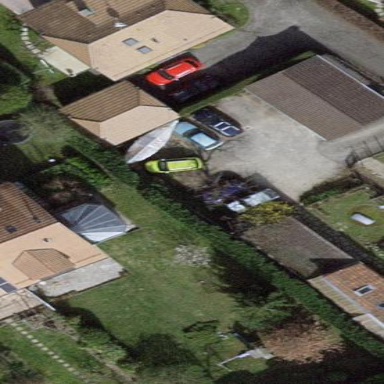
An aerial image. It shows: Garden surrounded by fence.